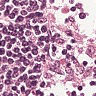
Metastatic tissue present: no